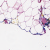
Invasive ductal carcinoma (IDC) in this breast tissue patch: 0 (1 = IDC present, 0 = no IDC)